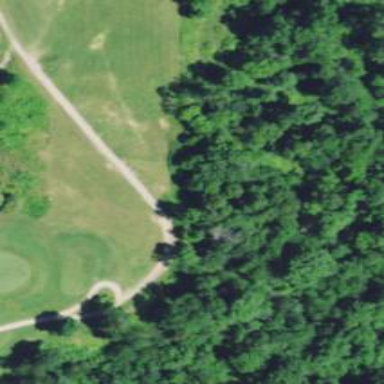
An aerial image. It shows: Pathway for golfing.